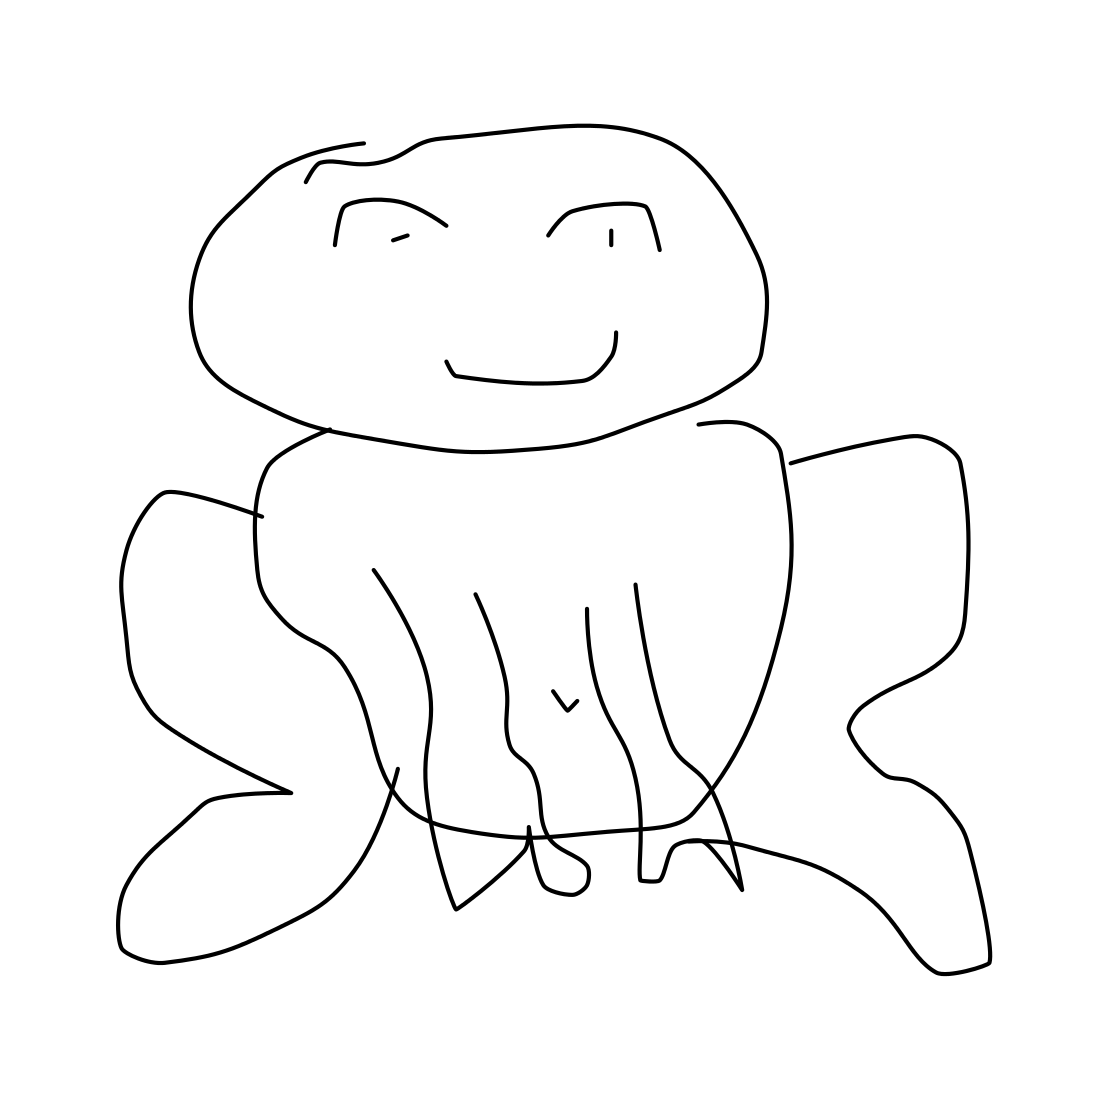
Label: frog